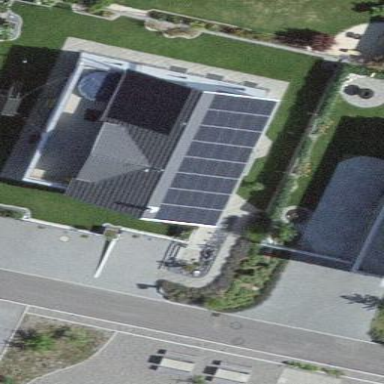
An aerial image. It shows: Solar power generator using photovoltaic method with solar photovoltaic panel types.